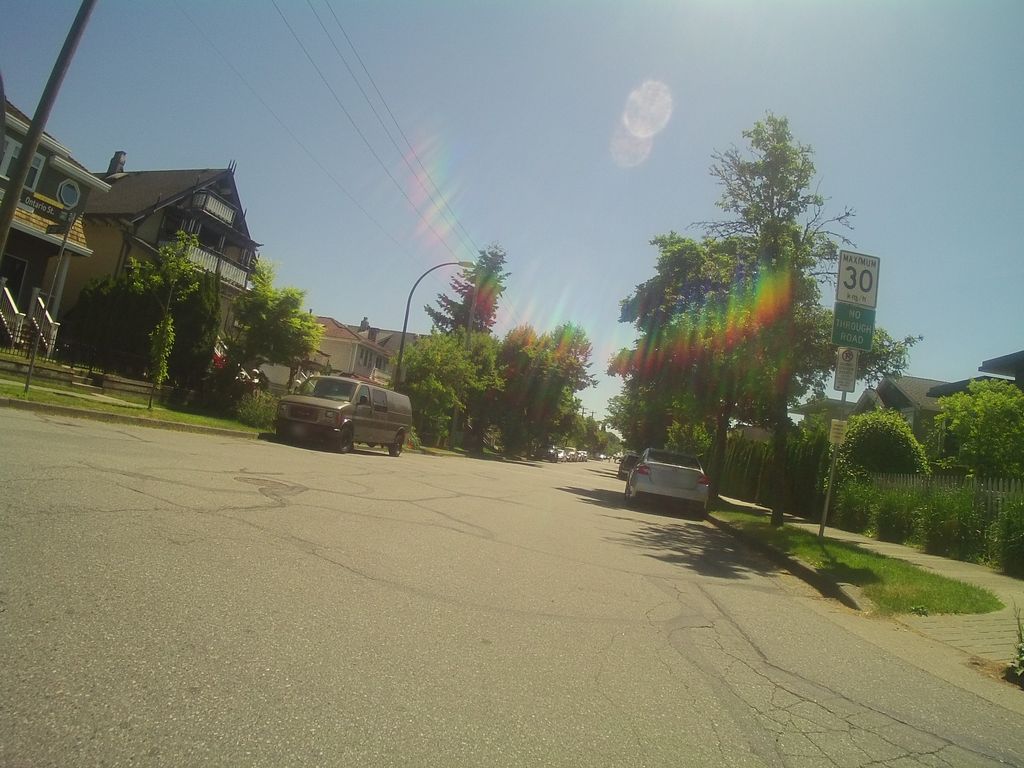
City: vancouver